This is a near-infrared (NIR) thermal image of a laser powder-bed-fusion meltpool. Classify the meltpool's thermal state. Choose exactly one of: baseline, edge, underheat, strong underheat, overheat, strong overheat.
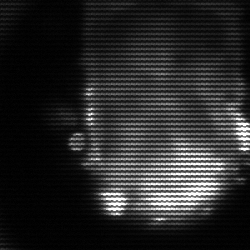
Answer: baseline